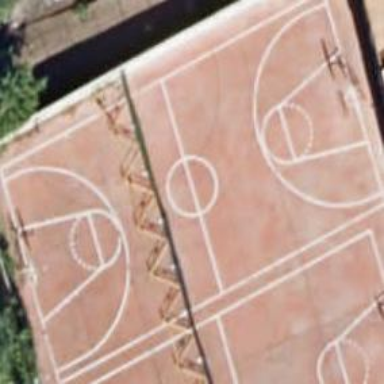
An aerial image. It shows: Basketball court on pitch.